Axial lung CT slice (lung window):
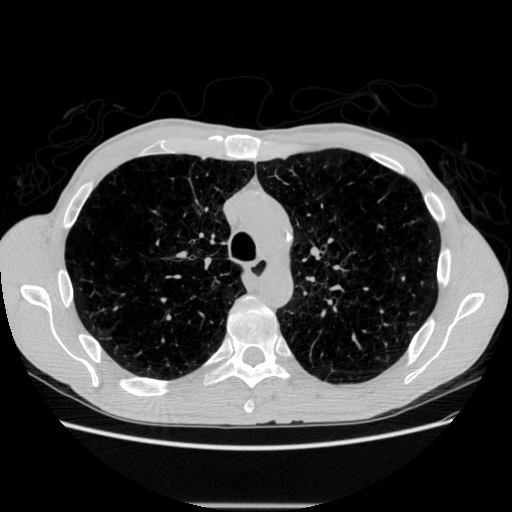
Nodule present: no